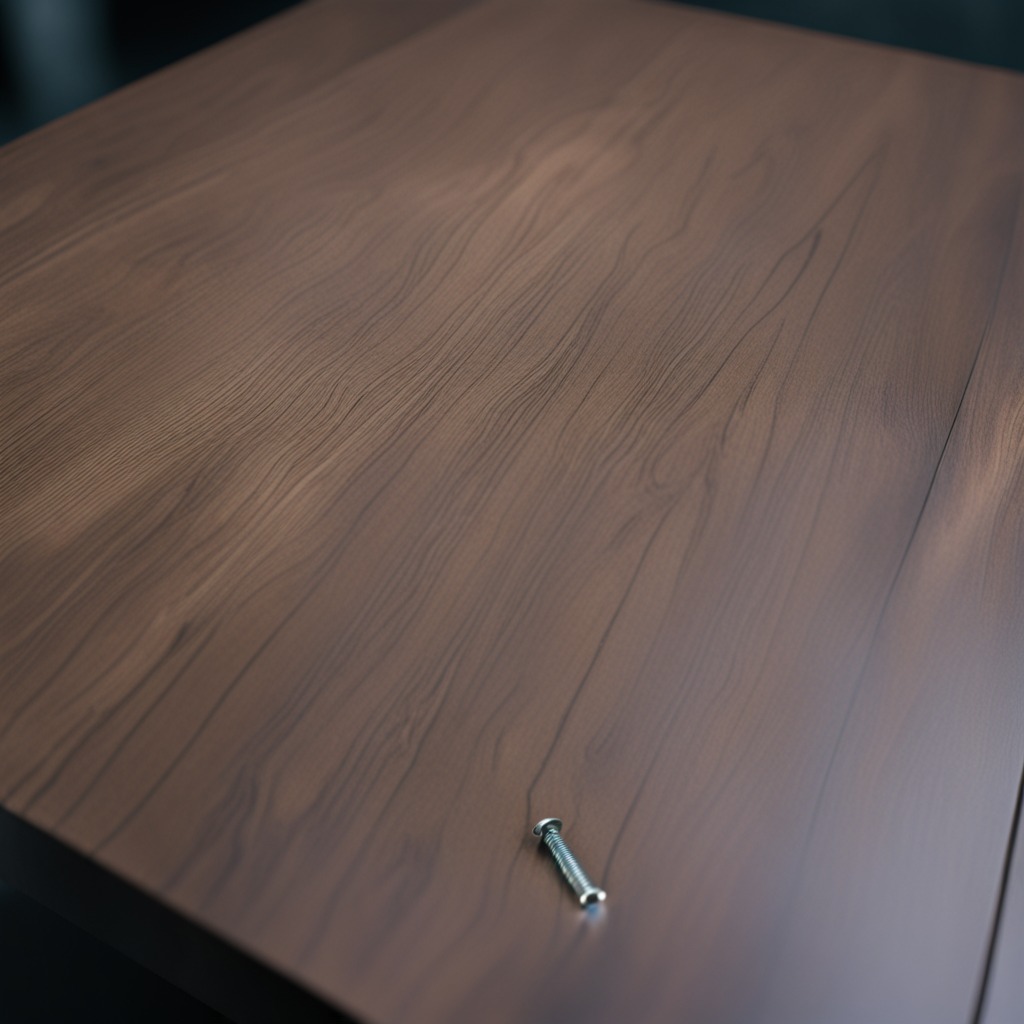
A metal screw is lying on the old table.